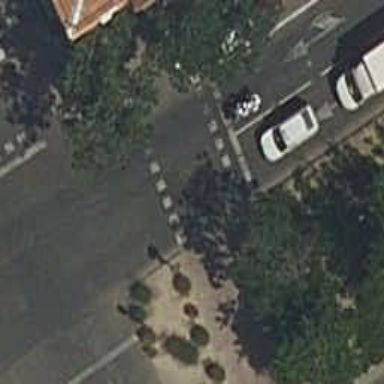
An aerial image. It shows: Zebra crossing with traffic signals.